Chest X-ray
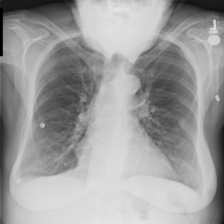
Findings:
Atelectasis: negative
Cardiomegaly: negative
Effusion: negative
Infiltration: negative
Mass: negative
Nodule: negative
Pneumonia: negative
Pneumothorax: negative
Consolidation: negative
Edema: negative
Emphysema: negative
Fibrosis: negative
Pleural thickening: negative
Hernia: negative